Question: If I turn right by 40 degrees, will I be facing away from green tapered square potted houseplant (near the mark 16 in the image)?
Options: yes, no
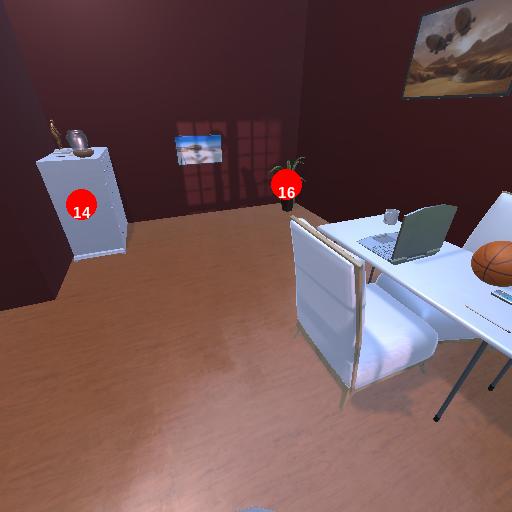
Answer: yes